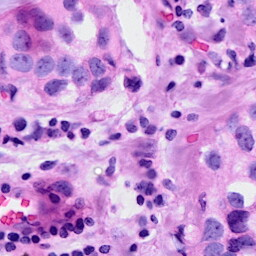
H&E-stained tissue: Breast